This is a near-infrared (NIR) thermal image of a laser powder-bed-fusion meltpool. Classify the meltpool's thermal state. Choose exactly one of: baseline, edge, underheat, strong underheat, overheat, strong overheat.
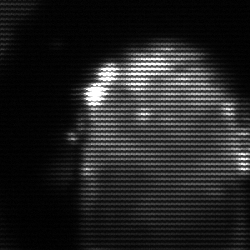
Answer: baseline